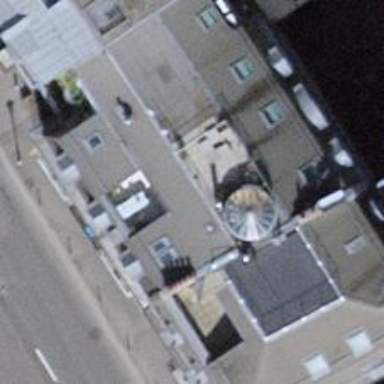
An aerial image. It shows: Clothing store.